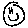
Label: smiley face